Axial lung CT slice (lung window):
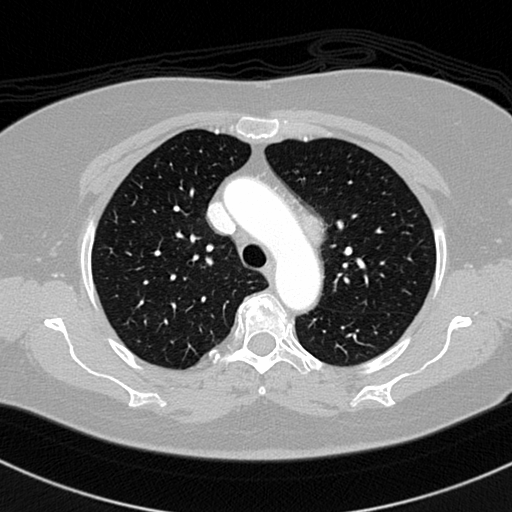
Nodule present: no